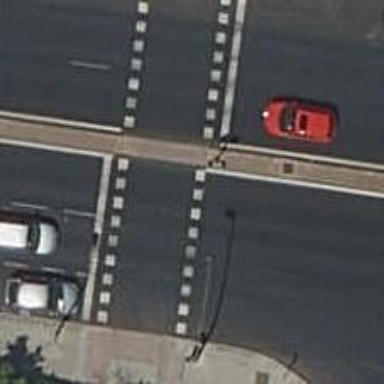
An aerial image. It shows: Zebra crossing with traffic signals.